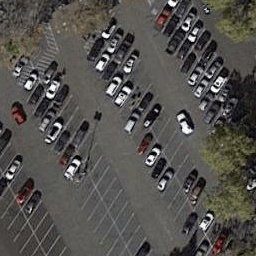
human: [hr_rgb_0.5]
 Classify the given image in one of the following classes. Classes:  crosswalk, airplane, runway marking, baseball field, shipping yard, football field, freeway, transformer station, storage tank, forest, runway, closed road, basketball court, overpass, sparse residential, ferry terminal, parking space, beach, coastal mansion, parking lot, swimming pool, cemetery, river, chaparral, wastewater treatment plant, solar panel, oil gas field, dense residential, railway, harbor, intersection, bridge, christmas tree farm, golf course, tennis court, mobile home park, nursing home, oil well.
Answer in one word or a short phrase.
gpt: parking lot